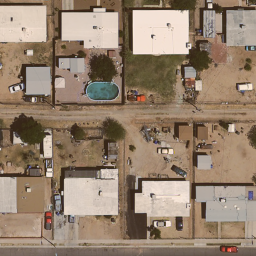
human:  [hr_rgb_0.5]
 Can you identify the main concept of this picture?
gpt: medium residential